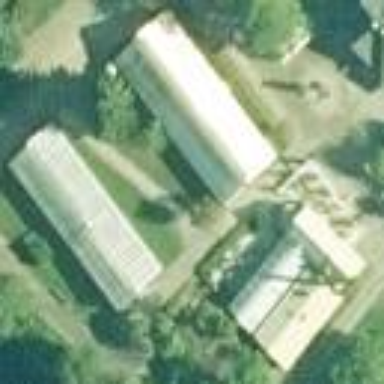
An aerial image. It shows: Greenhouse used for horticulture.